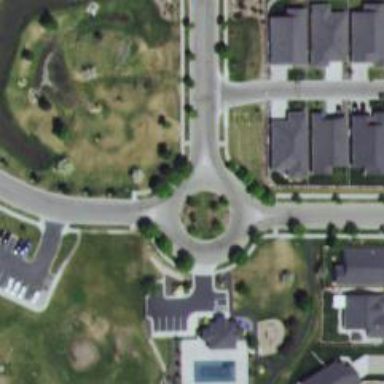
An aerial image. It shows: Roundabout.